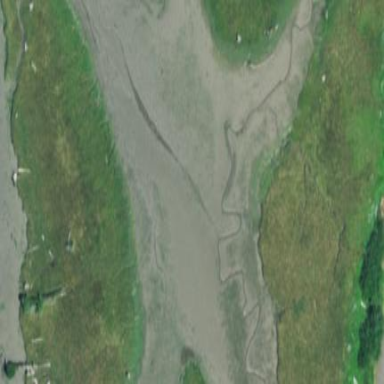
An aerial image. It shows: Saltmarsh wetland area.